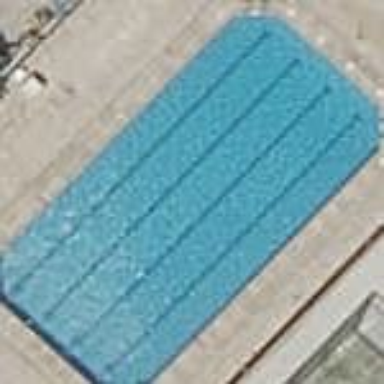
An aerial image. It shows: Swimming pool area designated for leisure and sports activities.